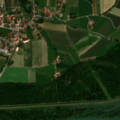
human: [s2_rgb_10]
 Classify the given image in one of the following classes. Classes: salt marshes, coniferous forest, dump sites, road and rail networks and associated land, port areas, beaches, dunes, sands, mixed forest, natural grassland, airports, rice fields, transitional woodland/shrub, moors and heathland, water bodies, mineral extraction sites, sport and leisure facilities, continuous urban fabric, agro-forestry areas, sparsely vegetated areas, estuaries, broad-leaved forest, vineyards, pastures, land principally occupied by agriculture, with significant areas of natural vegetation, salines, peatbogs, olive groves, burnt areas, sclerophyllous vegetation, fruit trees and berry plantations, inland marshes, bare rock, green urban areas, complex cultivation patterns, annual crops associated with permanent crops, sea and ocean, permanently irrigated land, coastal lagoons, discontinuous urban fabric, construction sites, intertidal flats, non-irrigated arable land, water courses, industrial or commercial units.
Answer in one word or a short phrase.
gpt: discontinuous urban fabric, non-irrigated arable land, broad-leaved forest, peatbogs, water courses